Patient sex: F
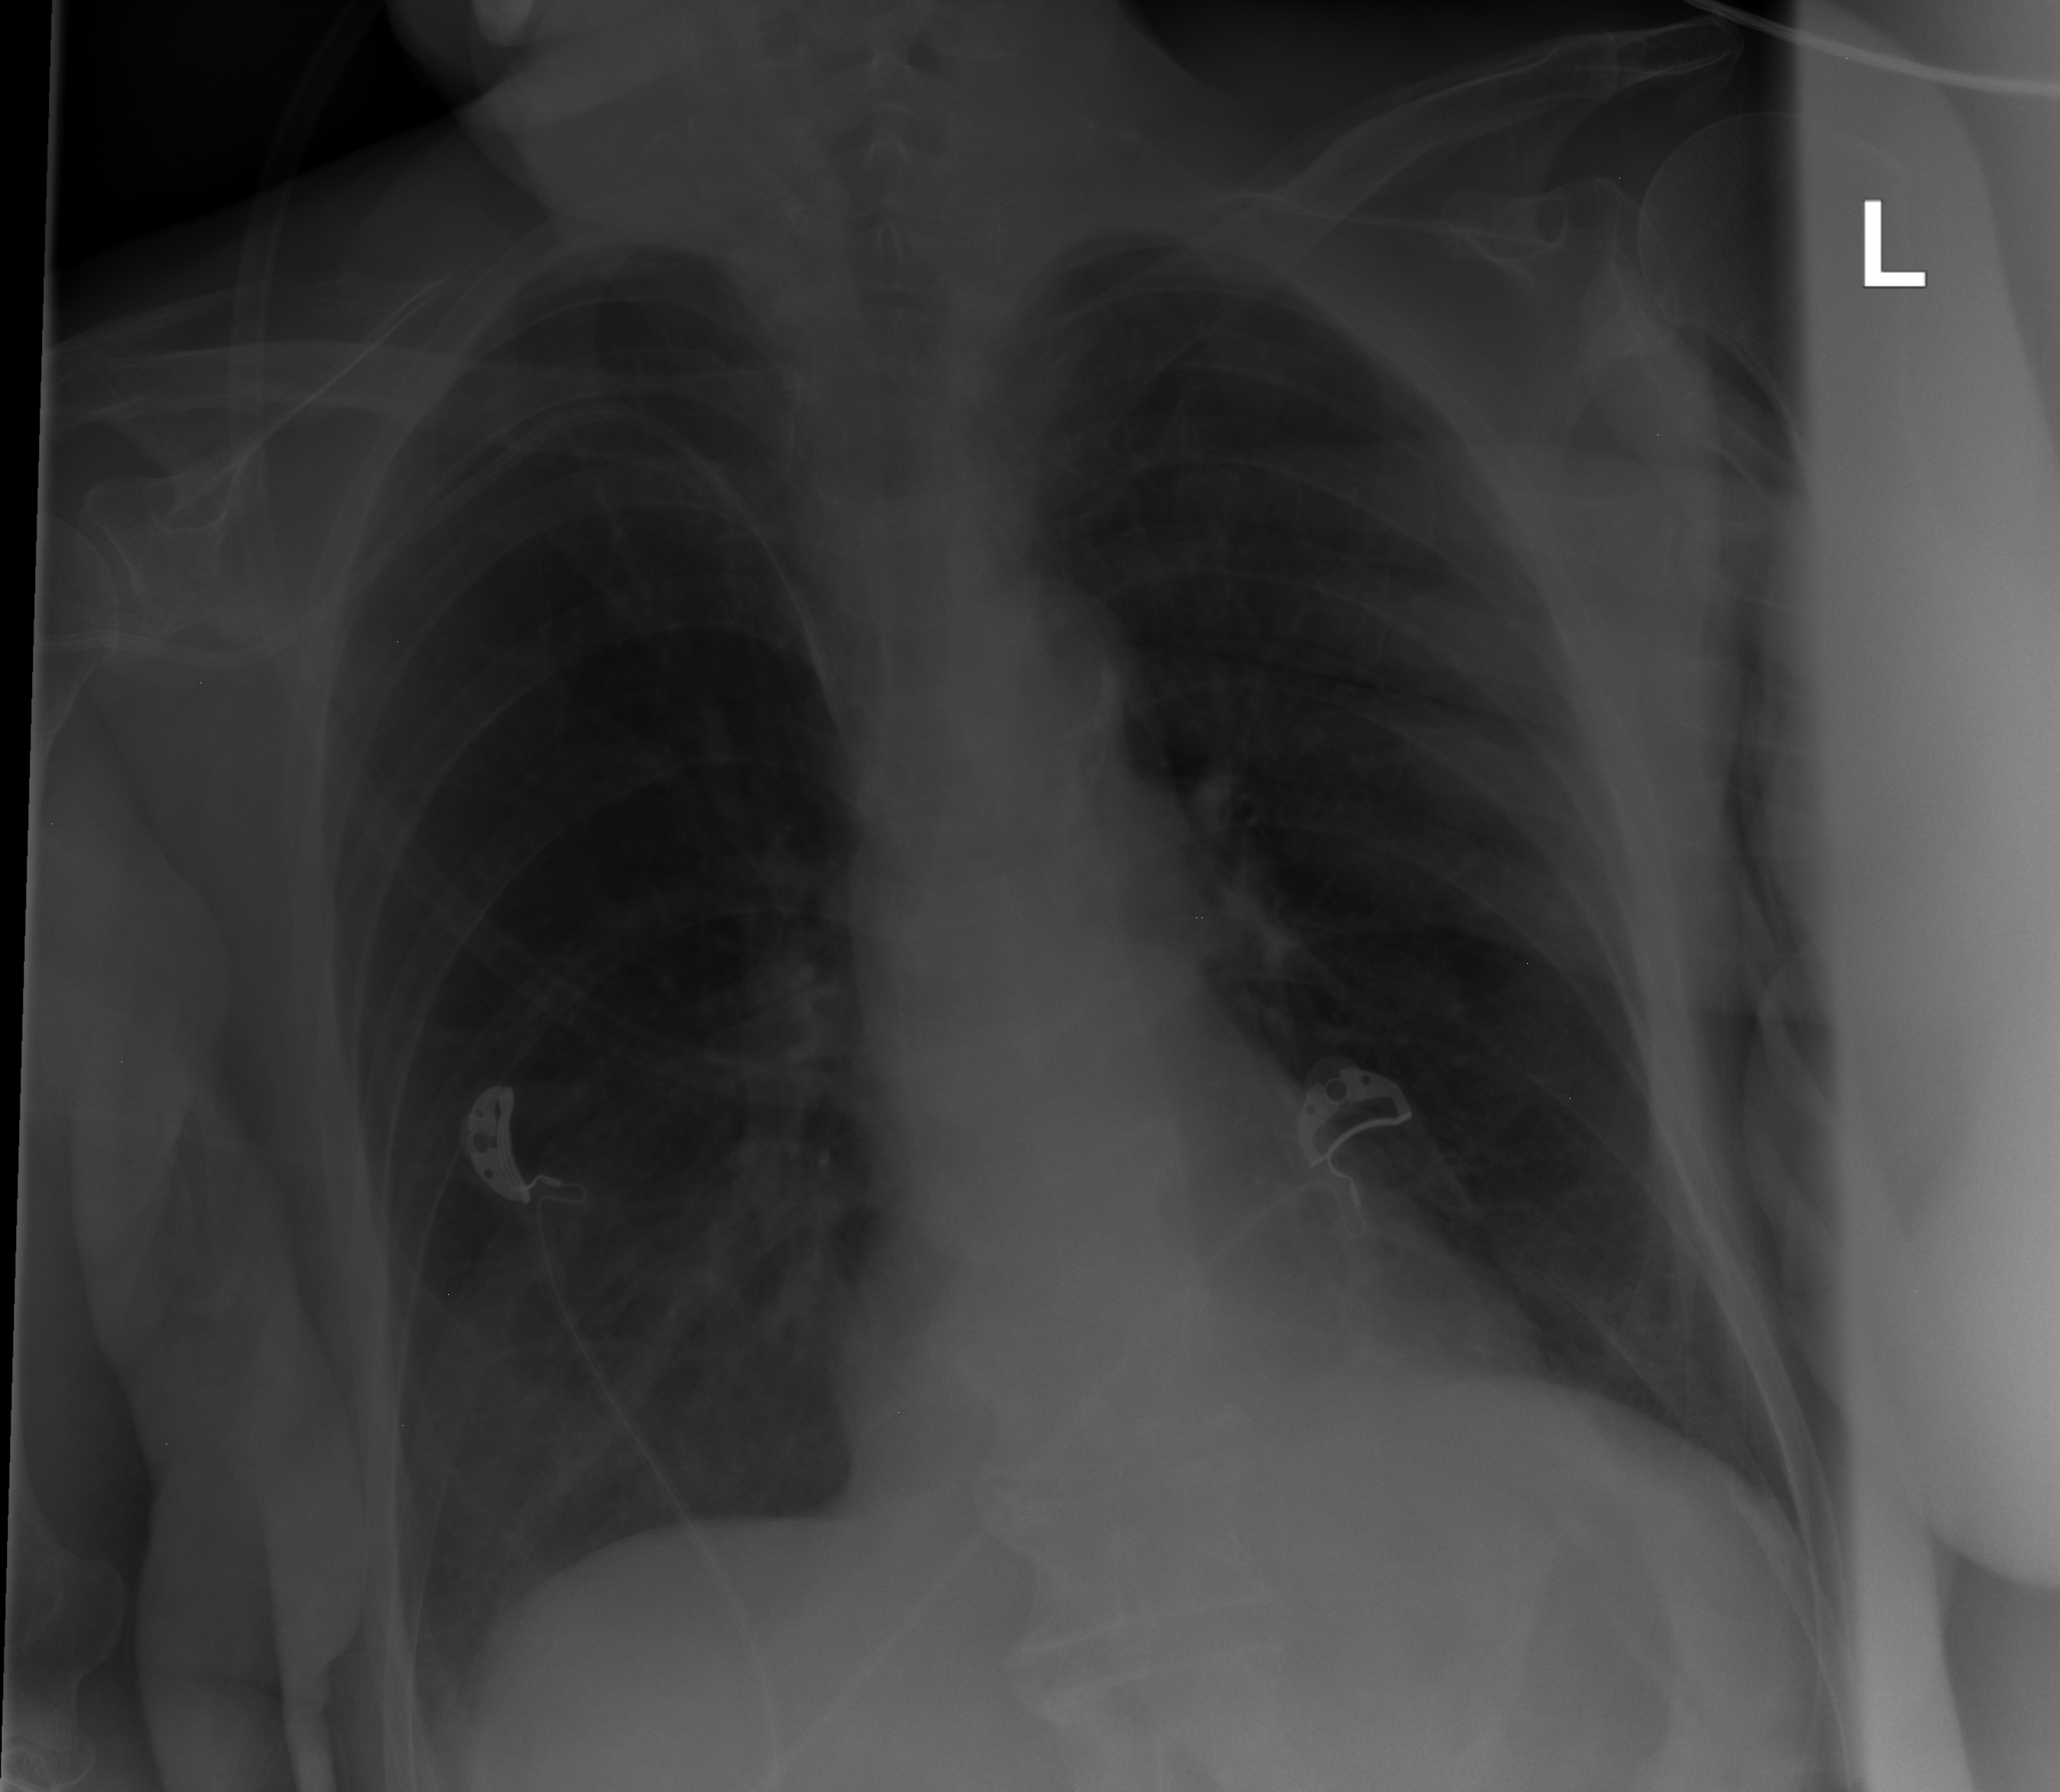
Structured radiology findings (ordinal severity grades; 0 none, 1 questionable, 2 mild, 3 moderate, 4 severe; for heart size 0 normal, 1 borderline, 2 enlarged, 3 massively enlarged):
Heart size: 0
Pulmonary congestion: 0
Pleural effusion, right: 1
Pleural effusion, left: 0
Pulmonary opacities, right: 0
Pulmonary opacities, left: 0
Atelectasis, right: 2
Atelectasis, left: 2